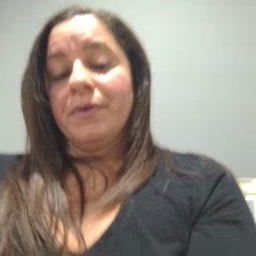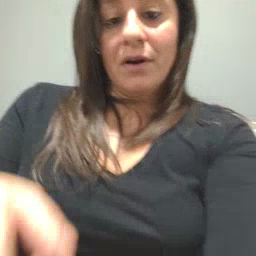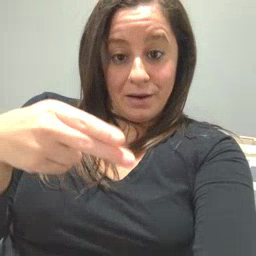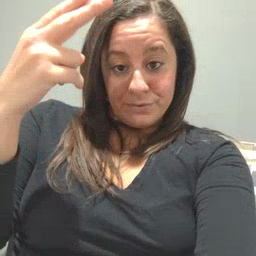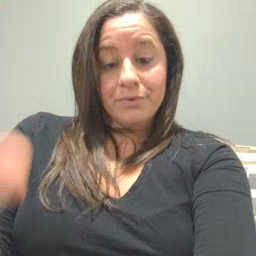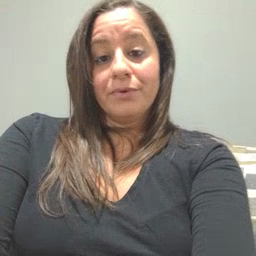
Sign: high